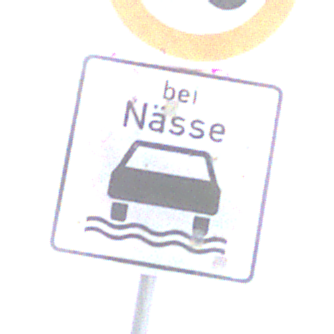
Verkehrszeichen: BeiNaesse
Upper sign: Geschwindigkeit70
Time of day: Midday
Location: Outdoor (Nature)
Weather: PartlyCloudy
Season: NotSpecified
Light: Natural